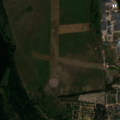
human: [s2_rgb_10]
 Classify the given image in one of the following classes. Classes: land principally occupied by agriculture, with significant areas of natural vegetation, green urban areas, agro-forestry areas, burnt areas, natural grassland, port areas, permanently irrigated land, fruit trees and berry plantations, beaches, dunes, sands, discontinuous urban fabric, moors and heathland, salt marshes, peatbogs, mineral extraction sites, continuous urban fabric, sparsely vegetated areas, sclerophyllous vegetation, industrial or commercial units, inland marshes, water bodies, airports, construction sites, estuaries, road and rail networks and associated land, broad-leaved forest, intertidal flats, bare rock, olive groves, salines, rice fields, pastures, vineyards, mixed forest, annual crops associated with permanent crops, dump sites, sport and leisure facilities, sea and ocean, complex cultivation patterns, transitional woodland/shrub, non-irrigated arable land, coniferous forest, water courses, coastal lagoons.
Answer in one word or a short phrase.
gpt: discontinuous urban fabric, industrial or commercial units, sport and leisure facilities, land principally occupied by agriculture, with significant areas of natural vegetation, coniferous forest, water courses